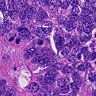
Metastatic tissue present: yes